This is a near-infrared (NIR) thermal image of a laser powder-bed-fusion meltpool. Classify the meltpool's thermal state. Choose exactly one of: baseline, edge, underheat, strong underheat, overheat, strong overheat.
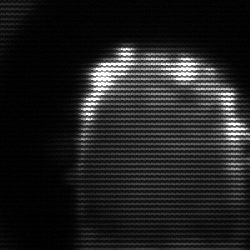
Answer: baseline